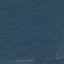
Land use / land cover class: Forest